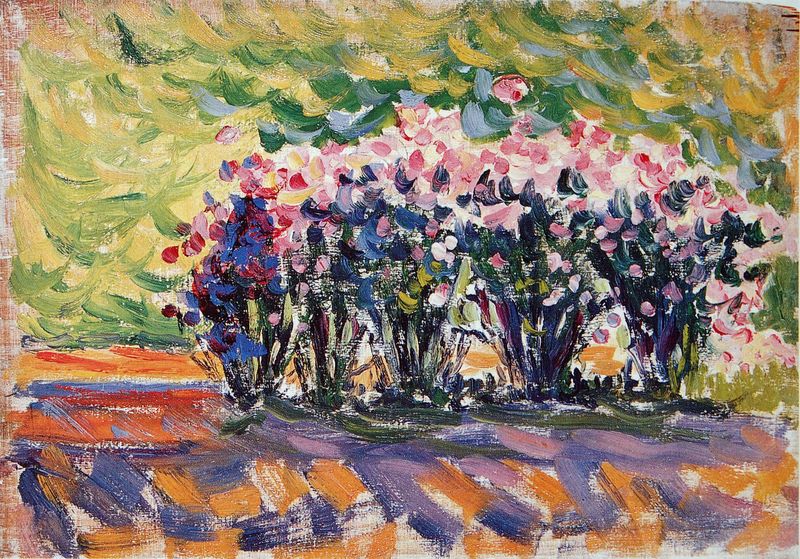
Titel: Studie für "Au temps d'harmonie". Die Lorbeerrosen
Künstler: Paul Signac
Institution: (Privatsammlung)
Schlagwörter: blau, blätter, gemälde, himmel, weiß, gelb, grün, impressionismus, komposition, ocker, blume, blumen, bunt, flou, frankreich, hell, impressionisme, orange, schwarz, tisch, türkis, blüten, gras, rasen, rosen, rot, wiese, beige, expressionismus, muster, gesicht, öl, erde, feld, gebüsch, pastos, decke, pflanzen, rosa, garten, stilleben, stillleben, hellblau, balkon, farbig, sommer, wellen, bündel, abstrakt, modern, farbe, lila, violett, linien, duktus, gris, jaune, vert, striche, punkte, pink, stiele, nature morte, stengel, violet, blanc, noir, tupfer, senkrecht, pfingstrosen, rouge, beet, blumenbeet, stauden, pinselstriche, waagerecht, stäucher, sträusse, fleurs, arbre, bosquet, nature, brosse, peinture, fleur, vase, bleu, aufbau, verre, pointillisme, abstrait, couleur, mouvement, touche, impressionniste, blumenbeer, blumenmeer, bouquet, couleurs, impressioniste, pinceaux, toile, tâches, impressionnisme, panier, rose, tableau, traits, vagues, jardin, table, feuilles, coloré, forêt, tiges, végétal, impression, extérieur, vent, beau, abstracte, plantes, abstraction, figuratif, fauvisme, buissons, épaisse, printemps, plant, gouache, pinceau, roses, sapin, mauve, touches, van gogh stilleben, vases, pétales, pétale, poitillisme, #striche, parterre, tourmenté, sec, bouquets, coleurs, divisionnisme, moi, violettes, banquette, prterre, cimpressionnisme